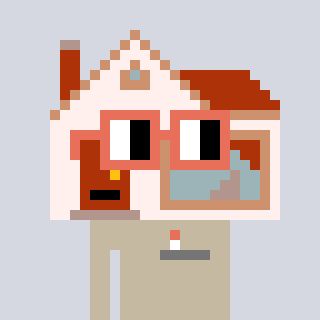
a pixel art character with square orange glasses, a house-shaped head and a bege-colored body on a cool background